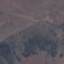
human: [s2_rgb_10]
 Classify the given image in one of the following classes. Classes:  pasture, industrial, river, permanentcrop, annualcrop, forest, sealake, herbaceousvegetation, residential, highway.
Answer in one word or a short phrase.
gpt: Pasture